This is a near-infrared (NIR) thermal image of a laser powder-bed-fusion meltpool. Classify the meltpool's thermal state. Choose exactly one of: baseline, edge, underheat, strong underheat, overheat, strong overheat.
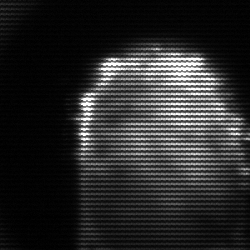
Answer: baseline